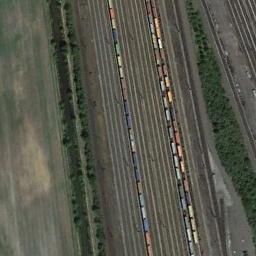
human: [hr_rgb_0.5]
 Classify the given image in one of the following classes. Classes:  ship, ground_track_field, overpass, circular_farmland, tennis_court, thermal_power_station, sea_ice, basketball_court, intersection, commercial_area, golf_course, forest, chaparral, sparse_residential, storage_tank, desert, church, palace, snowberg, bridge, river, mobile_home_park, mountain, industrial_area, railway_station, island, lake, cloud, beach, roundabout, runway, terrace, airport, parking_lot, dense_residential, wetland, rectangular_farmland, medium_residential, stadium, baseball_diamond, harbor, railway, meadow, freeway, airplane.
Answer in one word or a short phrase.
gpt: railway